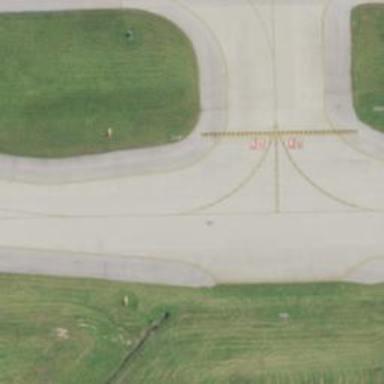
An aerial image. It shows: Image of taxiway at airport.